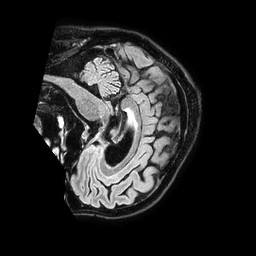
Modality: FLAIR
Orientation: sagittal
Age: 54
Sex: male
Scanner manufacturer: philips
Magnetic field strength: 1.5 T
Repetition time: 4.8 s
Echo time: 0.3 s